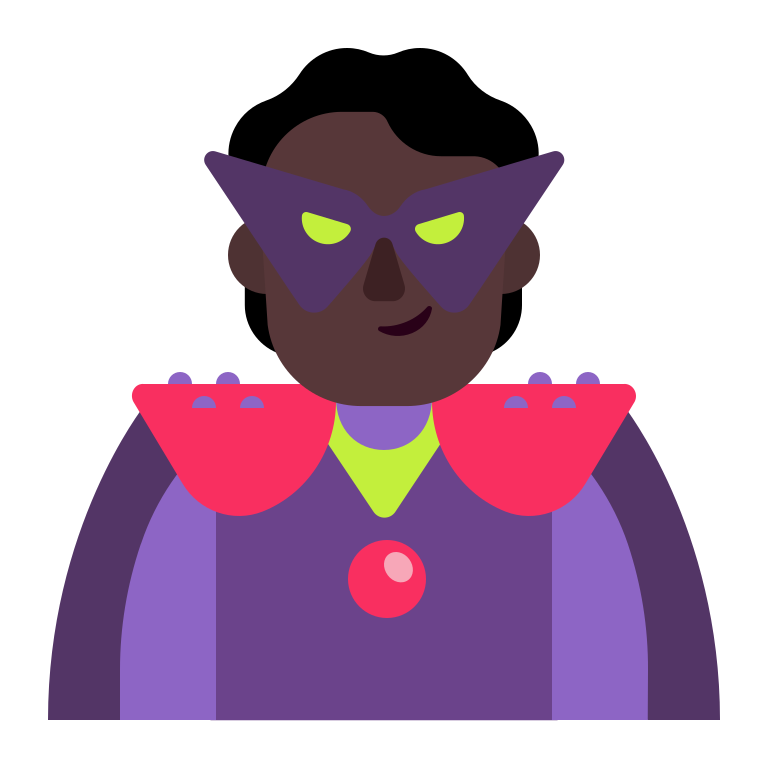
person supervillain flat dark